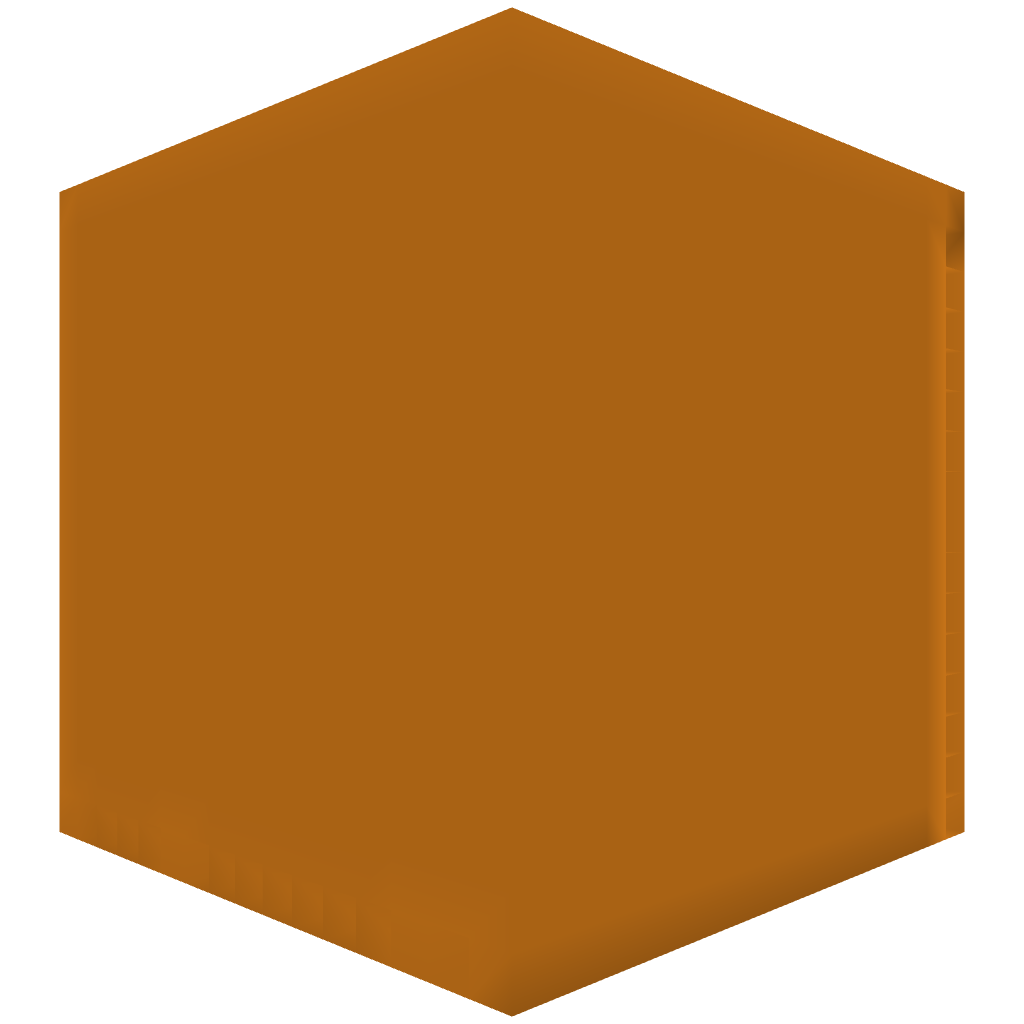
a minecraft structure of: Jack-O-Lantern